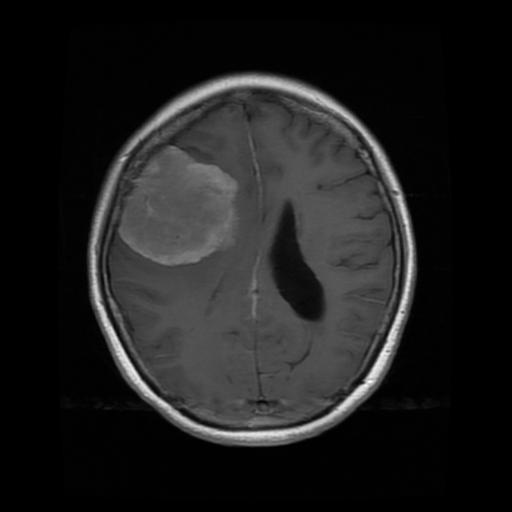
Label: meningioma